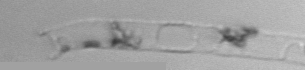
Label: Eucampia_morphytype1